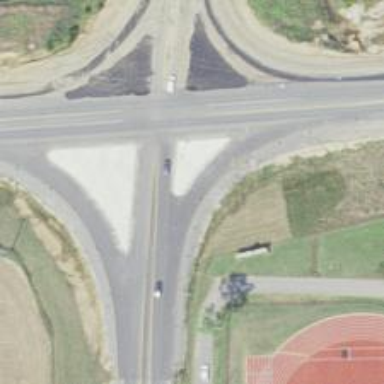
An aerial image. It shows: Trunk link highway.